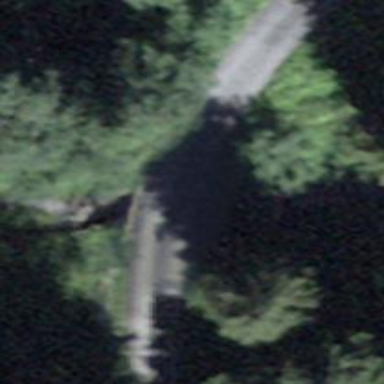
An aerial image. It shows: Asphalt track on bridge with grade1 tracktype.